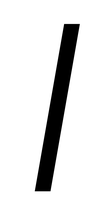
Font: Poppins-LightItalic